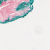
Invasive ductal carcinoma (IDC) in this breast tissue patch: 0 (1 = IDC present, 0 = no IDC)